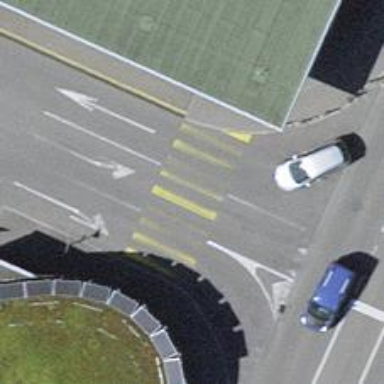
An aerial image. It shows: Marked crossing with zebra markings on the road.